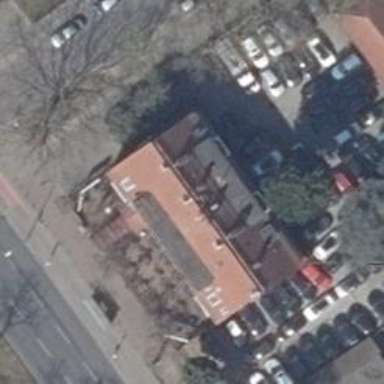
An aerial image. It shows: Restaurant.